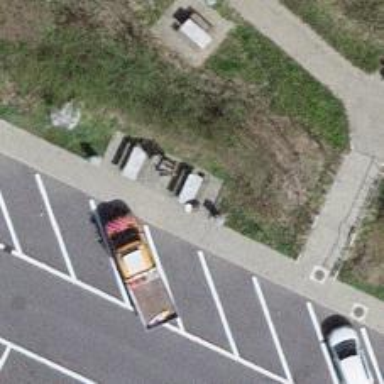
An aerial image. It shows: Picnic table located in leisure land area.